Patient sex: M
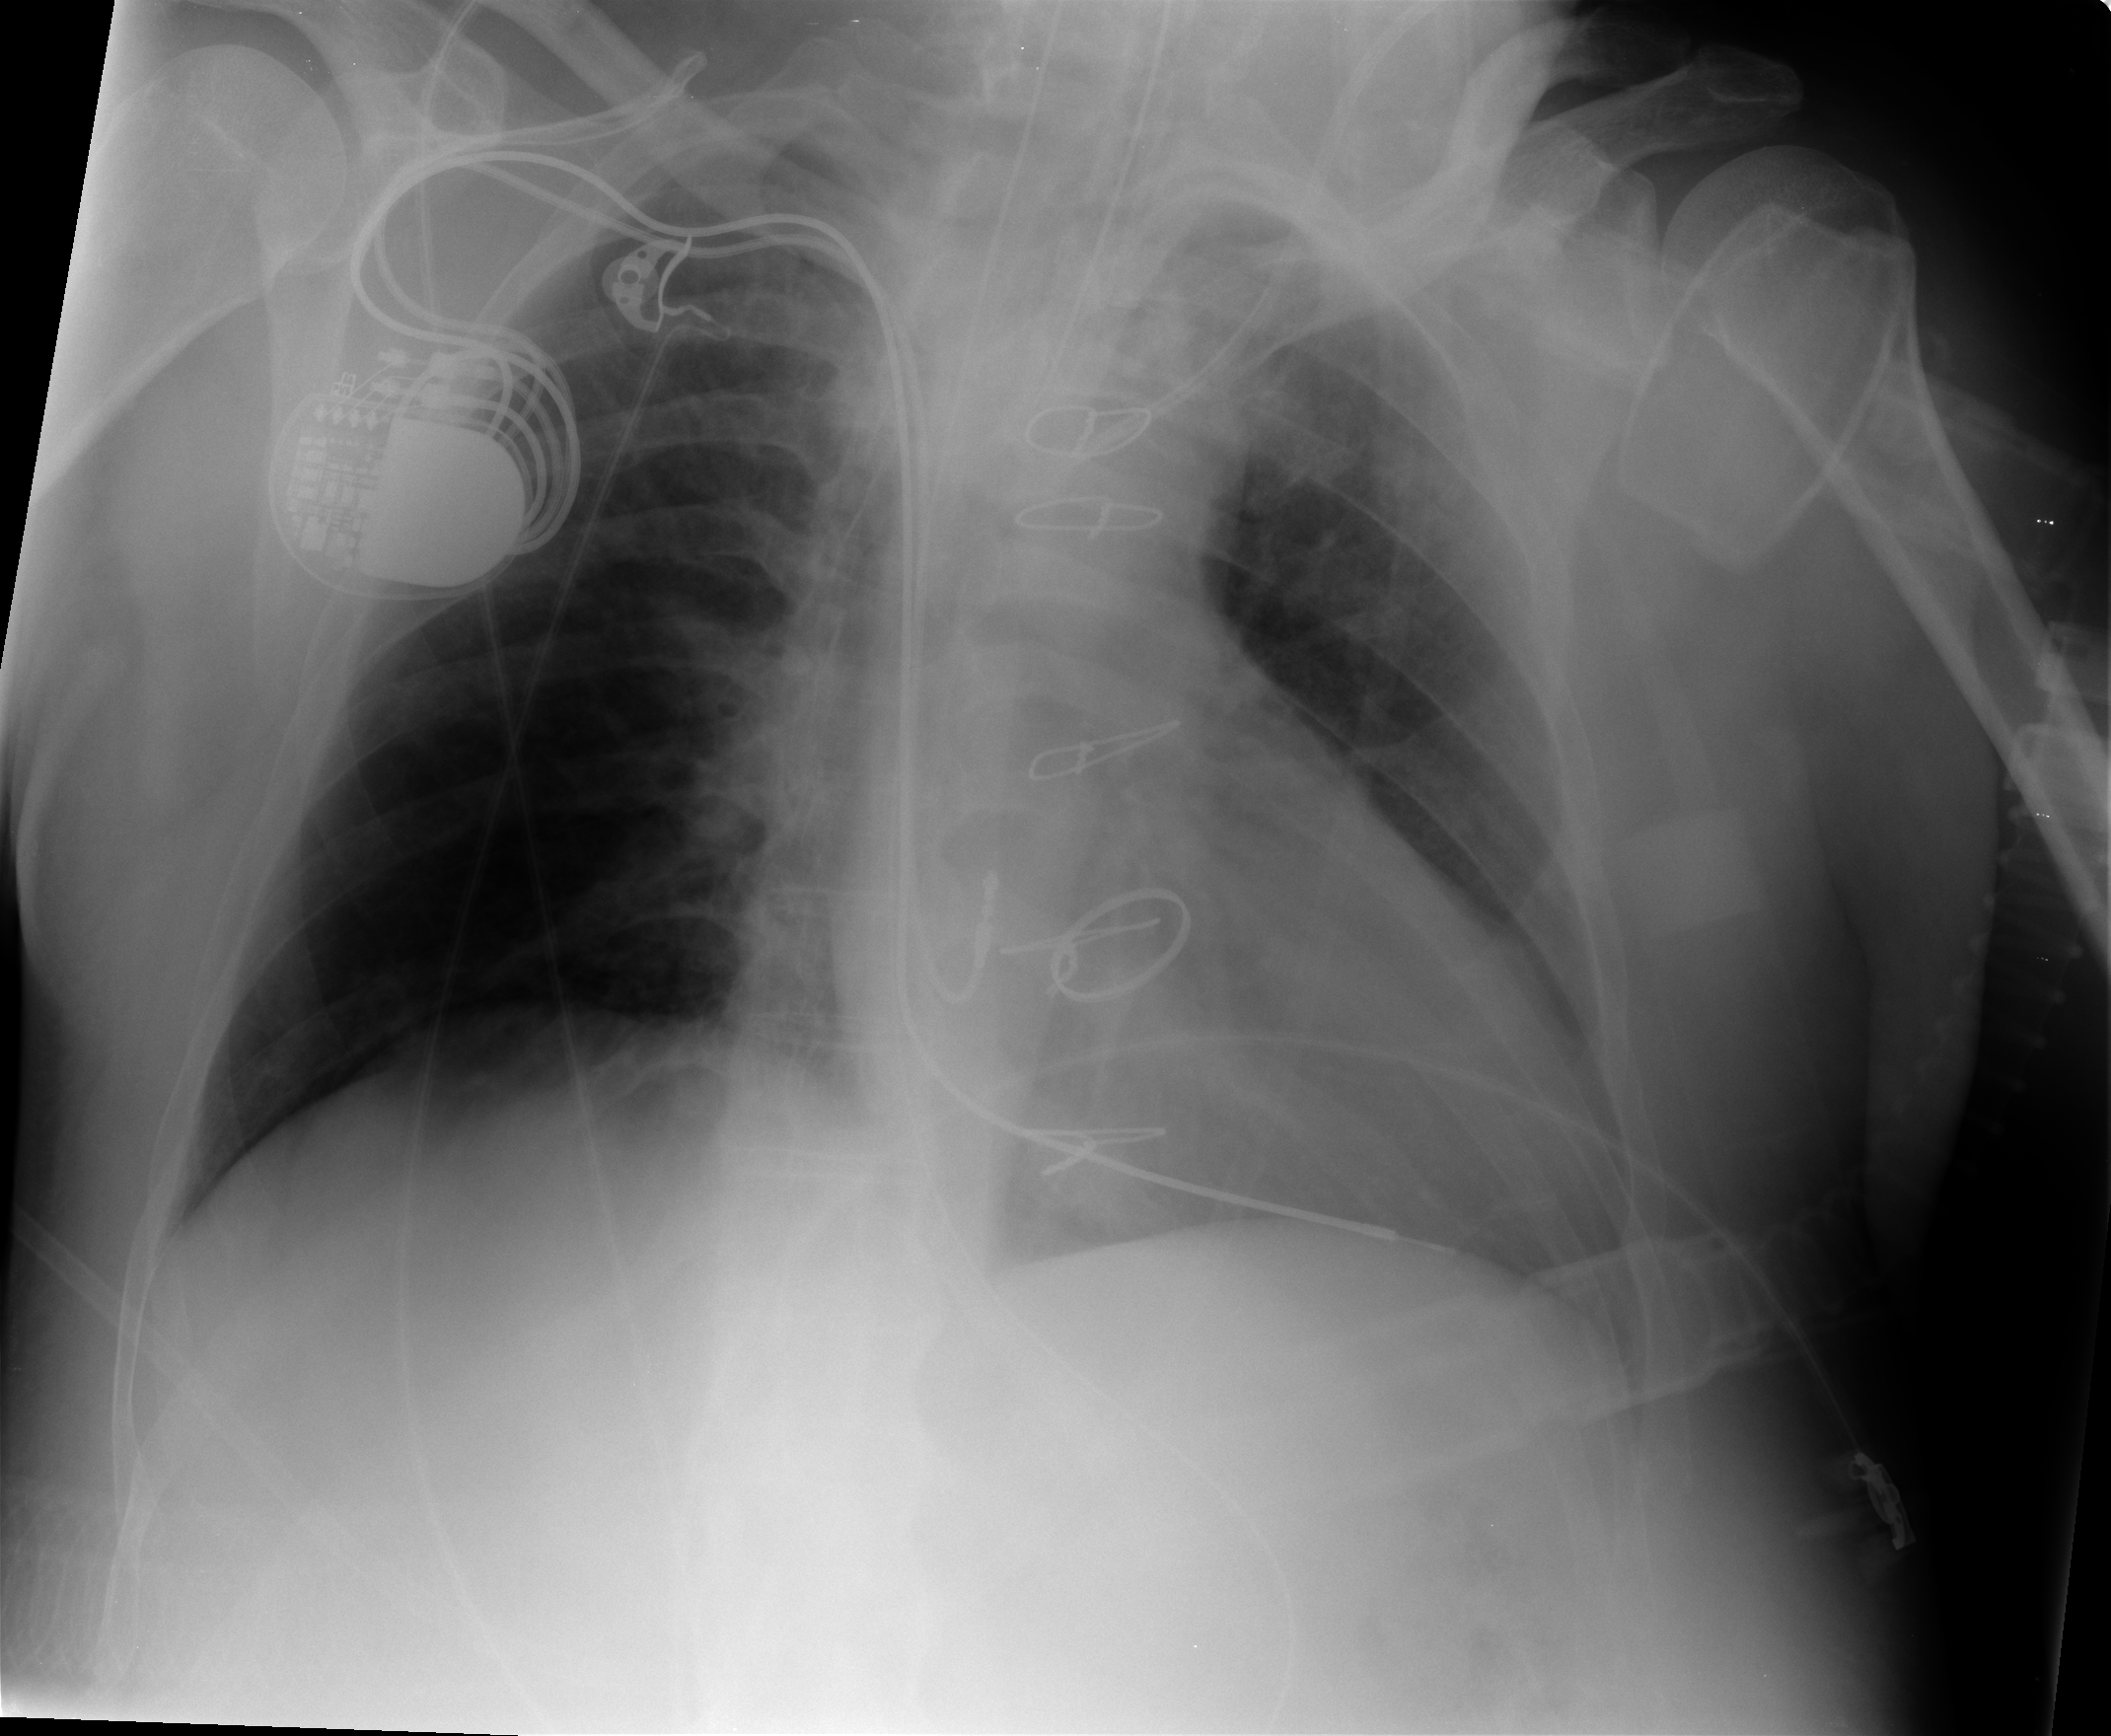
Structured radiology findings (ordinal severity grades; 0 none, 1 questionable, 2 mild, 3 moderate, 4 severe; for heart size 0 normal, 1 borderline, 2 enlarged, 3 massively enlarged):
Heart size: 0
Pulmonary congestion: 2
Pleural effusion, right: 0
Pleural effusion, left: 0
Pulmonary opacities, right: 0
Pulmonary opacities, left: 0
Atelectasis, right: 0
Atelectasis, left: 2